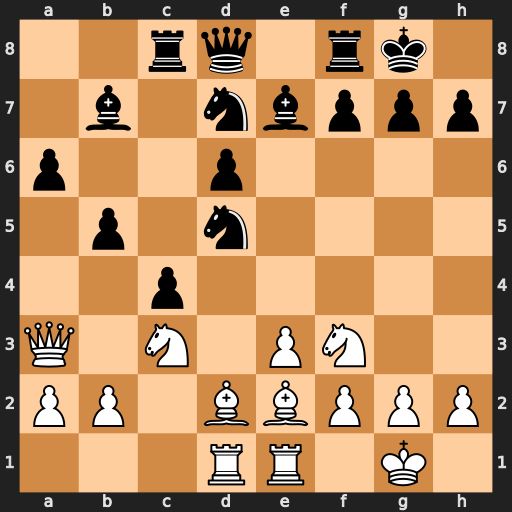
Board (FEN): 2rq1rk1/1b1nbppp/p2p4/1p1n4/2p5/Q1N1PN2/PP1BBPPP/3RR1K1
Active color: w
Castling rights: -
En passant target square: -
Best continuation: Nxd5 Bxd5 Ba5 Qe8 Rxd5